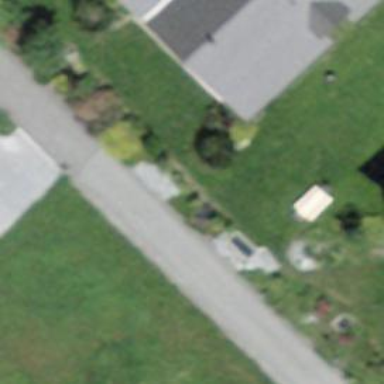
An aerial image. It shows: Flowerbed that is used for landscaping or gardening purposes.